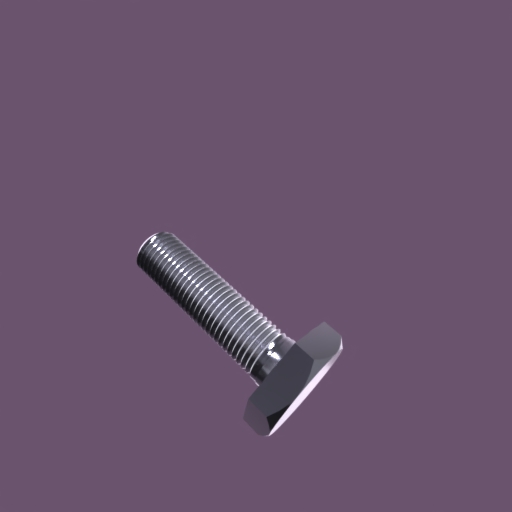
Label: bolt